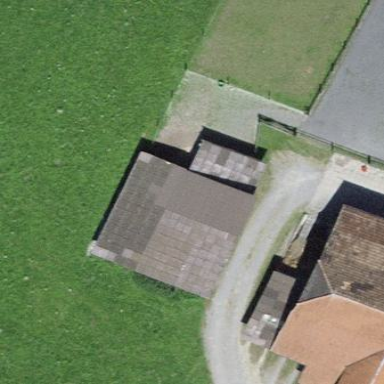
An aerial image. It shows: Barn.